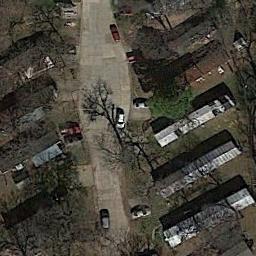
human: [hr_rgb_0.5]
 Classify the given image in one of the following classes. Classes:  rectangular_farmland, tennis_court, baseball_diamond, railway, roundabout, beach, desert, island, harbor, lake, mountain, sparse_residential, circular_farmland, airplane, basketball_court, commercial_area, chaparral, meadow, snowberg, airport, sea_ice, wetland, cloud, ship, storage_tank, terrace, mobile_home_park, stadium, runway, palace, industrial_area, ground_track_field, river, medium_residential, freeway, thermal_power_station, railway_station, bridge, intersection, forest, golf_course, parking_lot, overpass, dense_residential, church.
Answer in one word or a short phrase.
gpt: mobile_home_park